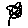
Label: flower